Question: '''
~$ ruby -v
ruby 2.1.2p95 (2014-05-08 revision 45877) [x86_64-linux]
'''
I dont want to set the ruby path using

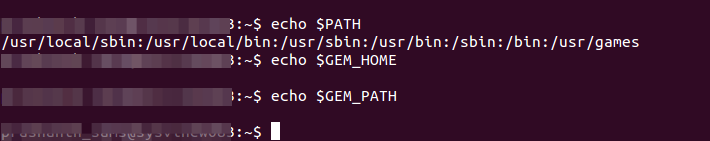
Answer: How did you install your ruby? apt-get install ? I highly recommend using RVM it will make your life easier. But in General you can set up your Environment variables in Linux in a standard way:
To display current environment:
'''
set
'''
You can modify each environmental or system variable using the export command. Set the PATH environment variable to include the directory where you installed the bin directory with perl and shell scripts:
'''
export PATH=${PATH}:/home/username/bin
'''
OR
'''
export PATH=${PATH}:${HOME}/bin
'''
You will need to check out the path of your Ruby file using
'''
which ruby
'''
Then to set it up:
'''
export PATH=${PATH}:/Users/info/.rvm/rubies/ruby-2.0.0-p353/bin
'''
The ~/.bash_profile ($HOME/.bash_profile) or ~/.prfile file is executed when you login using console or remotely using ssh. Add the path to ~/.bash_profile file